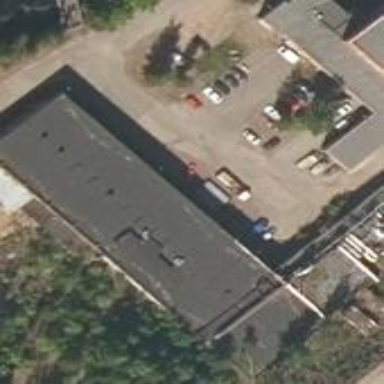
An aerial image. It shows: Industrial building.